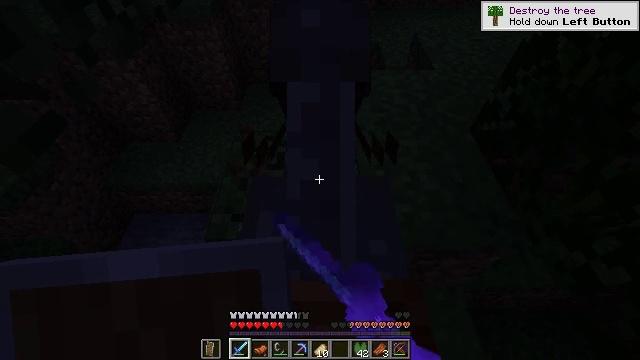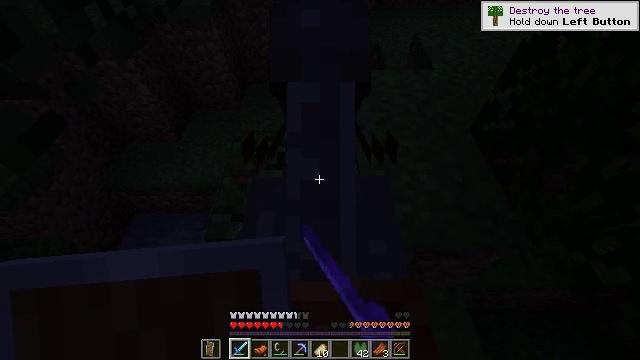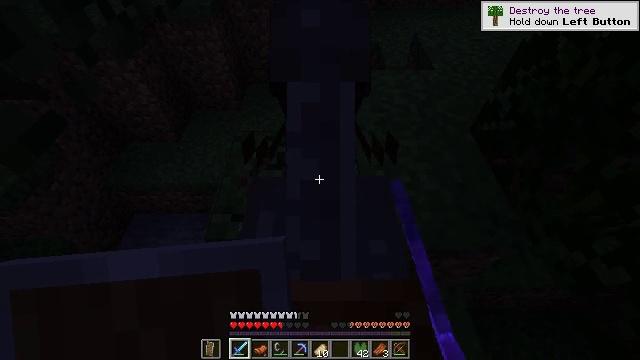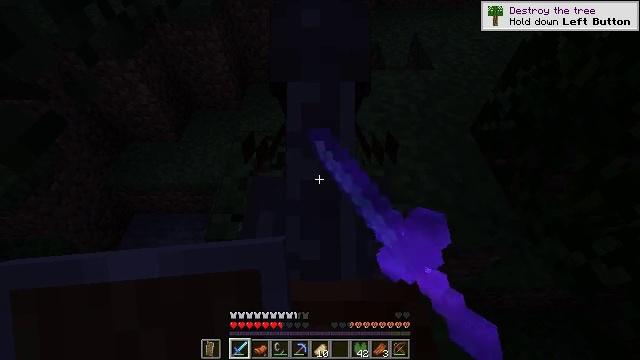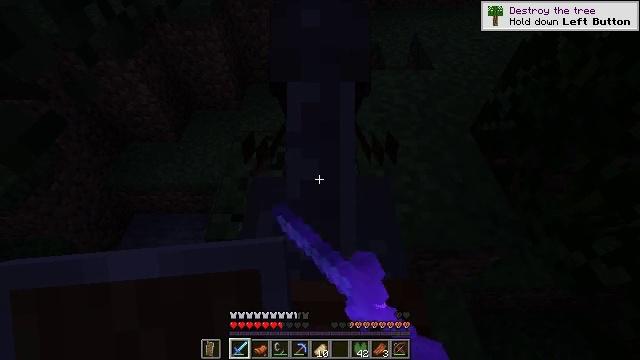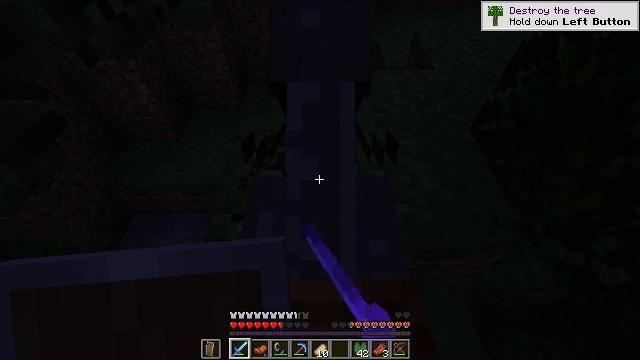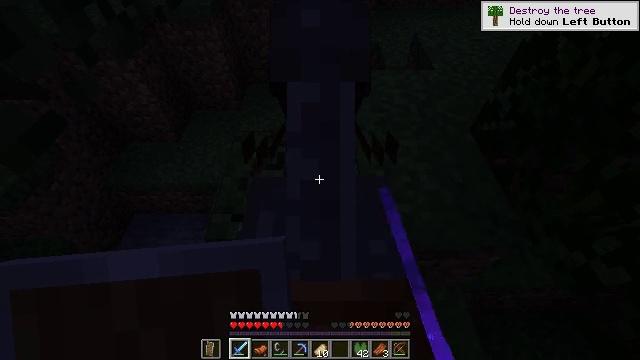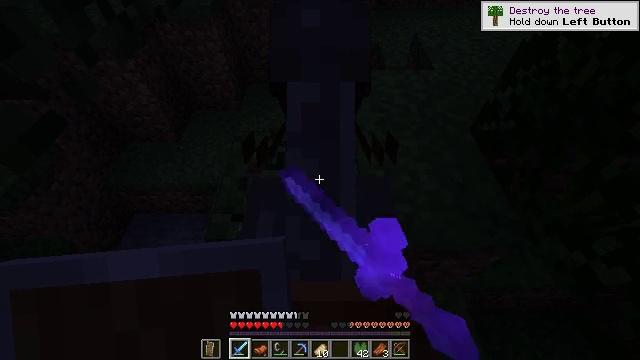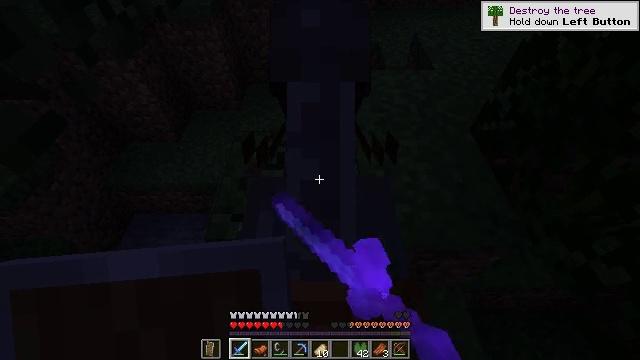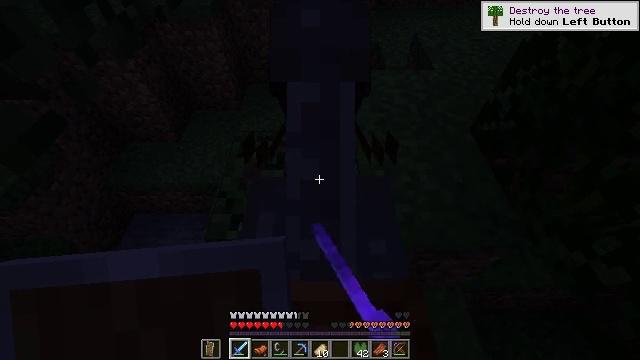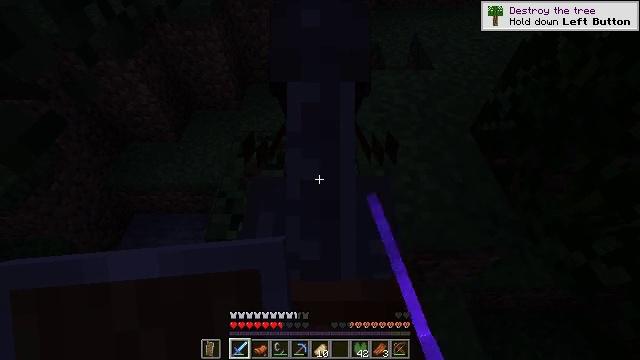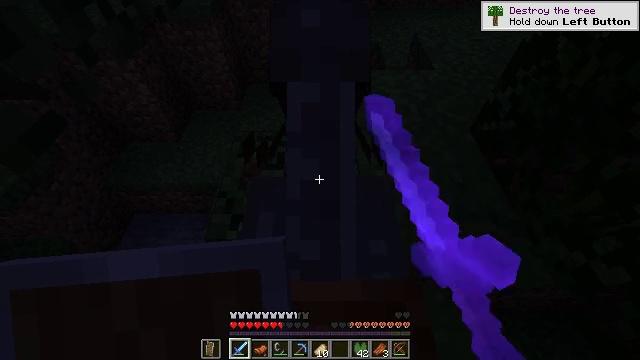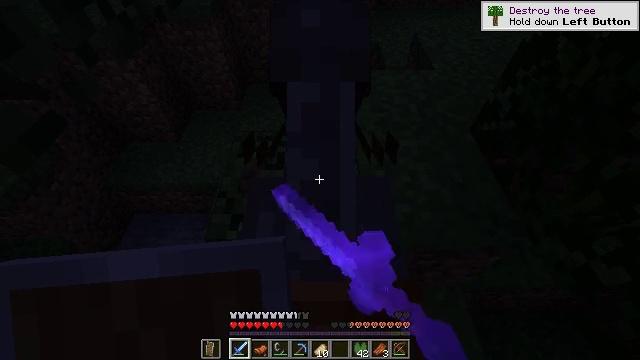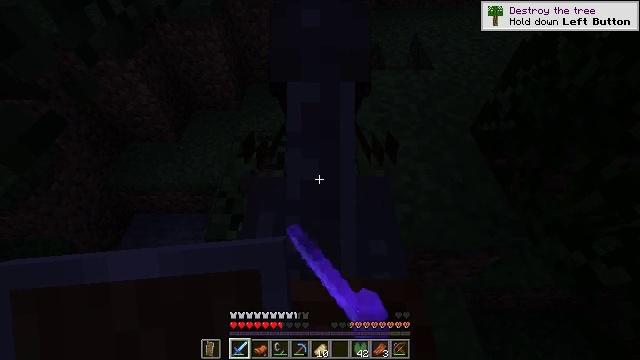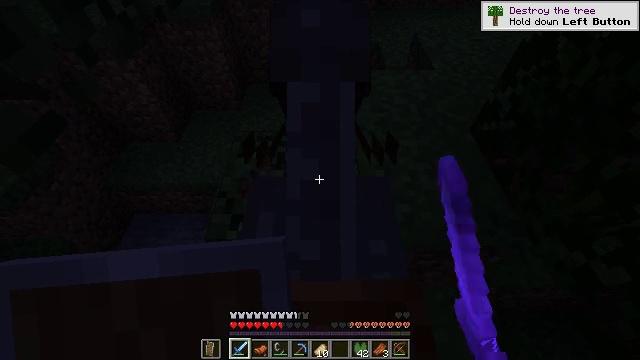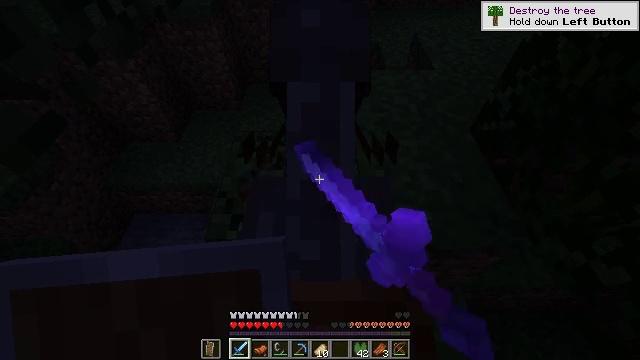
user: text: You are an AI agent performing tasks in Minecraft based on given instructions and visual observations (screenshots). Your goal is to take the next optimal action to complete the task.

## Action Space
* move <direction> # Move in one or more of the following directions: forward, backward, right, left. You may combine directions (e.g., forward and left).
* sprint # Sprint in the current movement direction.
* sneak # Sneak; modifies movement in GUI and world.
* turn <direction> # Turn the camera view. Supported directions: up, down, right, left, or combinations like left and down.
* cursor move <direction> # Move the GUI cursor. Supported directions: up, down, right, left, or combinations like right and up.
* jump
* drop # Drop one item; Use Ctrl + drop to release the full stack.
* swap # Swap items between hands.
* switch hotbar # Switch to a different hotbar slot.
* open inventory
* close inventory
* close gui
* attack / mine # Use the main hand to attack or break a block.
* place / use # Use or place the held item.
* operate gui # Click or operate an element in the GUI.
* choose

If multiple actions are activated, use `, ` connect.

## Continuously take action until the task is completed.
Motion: motion action
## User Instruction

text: Gather grass block for landscaping.
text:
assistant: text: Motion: attack / mine
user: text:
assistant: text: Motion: attack / mine
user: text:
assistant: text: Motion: attack / mine
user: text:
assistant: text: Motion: attack / mine
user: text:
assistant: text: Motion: attack / mine
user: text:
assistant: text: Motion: attack / mine
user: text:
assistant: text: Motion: attack / mine
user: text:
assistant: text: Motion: attack / mine
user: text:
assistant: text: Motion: attack / mine
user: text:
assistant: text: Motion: attack / mine
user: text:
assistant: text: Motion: attack / mine
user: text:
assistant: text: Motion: attack / mine
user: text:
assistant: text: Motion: attack / mine
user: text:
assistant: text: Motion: attack / mine
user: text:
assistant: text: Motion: attack / mine
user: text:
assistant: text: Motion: attack / mine
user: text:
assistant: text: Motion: attack / mine
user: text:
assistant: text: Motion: attack / mine
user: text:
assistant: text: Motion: attack / mine
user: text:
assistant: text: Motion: attack / mine
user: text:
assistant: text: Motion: attack / mine
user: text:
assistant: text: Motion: attack / mine
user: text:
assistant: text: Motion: attack / mine
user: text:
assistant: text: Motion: attack / mine
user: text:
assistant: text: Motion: attack / mine
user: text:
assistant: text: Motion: move forward and move left, attack / mine
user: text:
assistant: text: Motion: move forward and move left, attack / mine
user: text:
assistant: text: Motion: move forward and move left, attack / mine
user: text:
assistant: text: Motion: move forward and move left, attack / mine
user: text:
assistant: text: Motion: move forward and move left, attack / mine